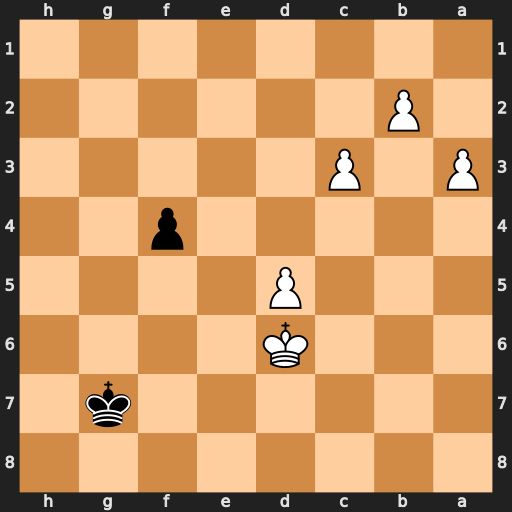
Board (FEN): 8/6k1/3K4/3P4/5p2/P1P5/1P6/8
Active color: b
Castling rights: -
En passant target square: -
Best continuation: f3 Kc7 f2 d6 f1=Q